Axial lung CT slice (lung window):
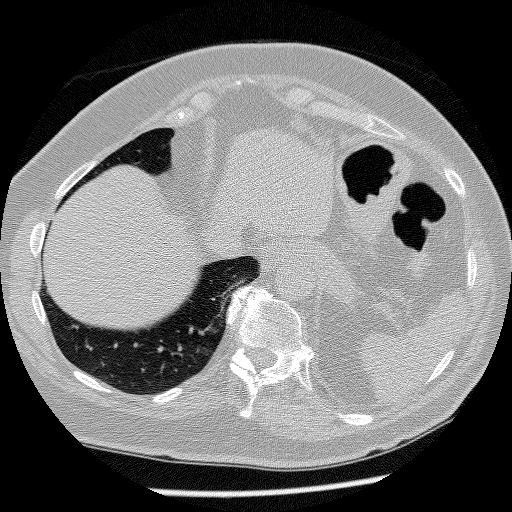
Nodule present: no